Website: lowes
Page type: order-tracking
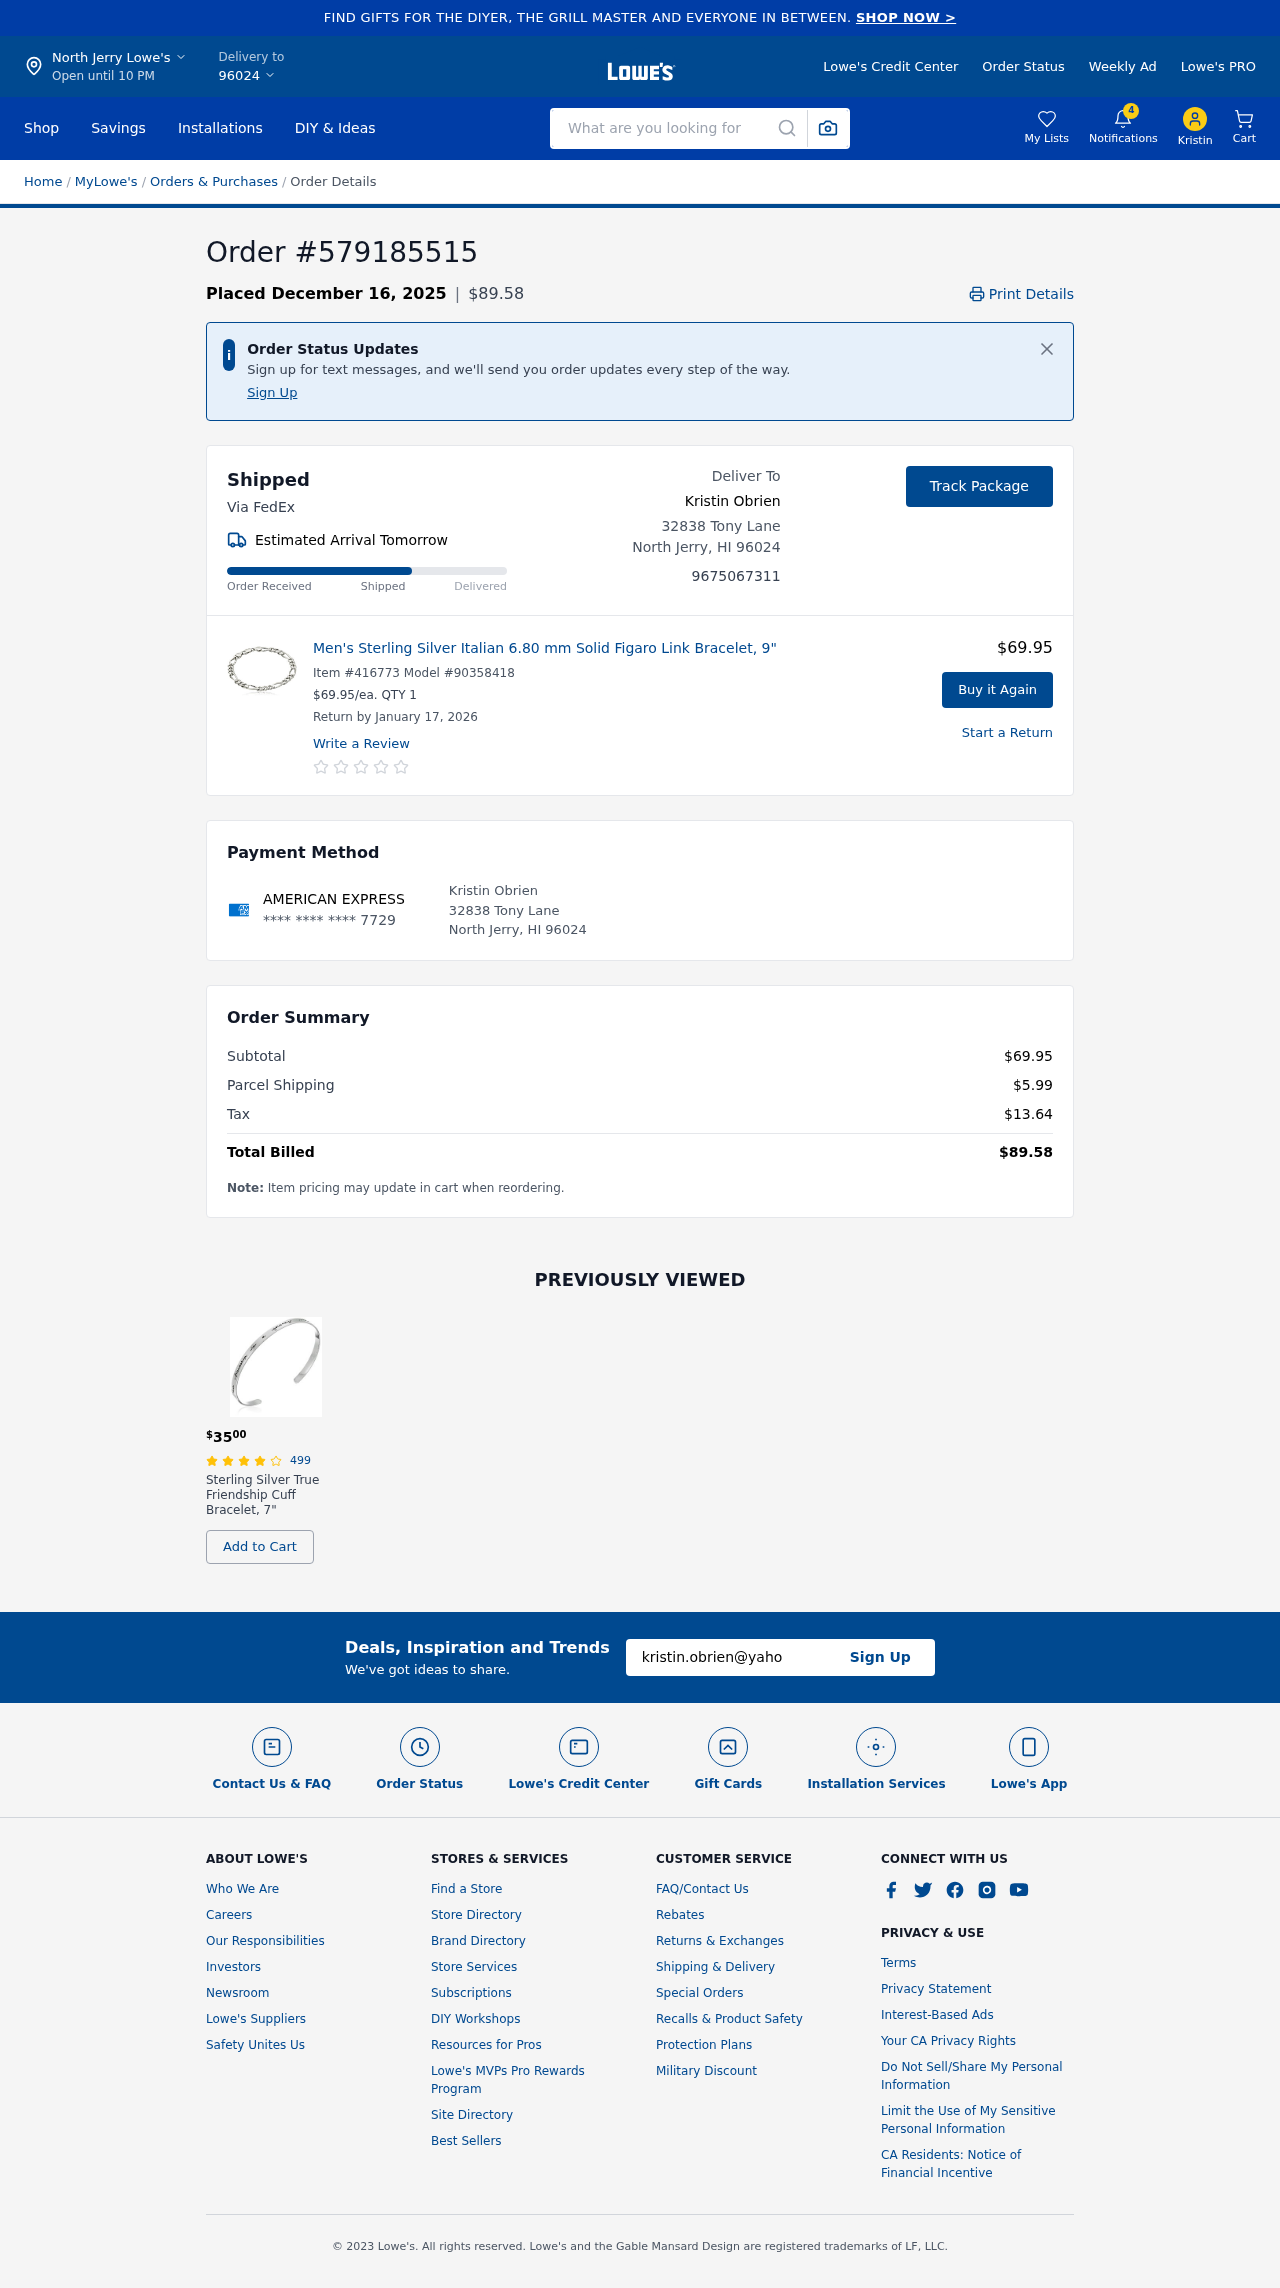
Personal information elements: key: PII_CARD_LAST4
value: **** **** **** 7729
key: PII_CARD_TYPE
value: AMERICAN EXPRESS
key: PII_CITY
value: North Jerry Lowe's
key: PII_CITY
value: North Jerry
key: PII_CITY_STATE_ZIP
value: North Jerry, HI 96024
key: PII_EMAIL
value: kristin.obrien@yahoo.com
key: PII_FIRSTNAME
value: Kristin
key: PII_FULLNAME
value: Kristin Obrien
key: PII_PHONE
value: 9675067311
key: PII_POSTCODE
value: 96024
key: PII_STREET
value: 32838 Tony Lane
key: PII_FULLNAME2
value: Kristin Obrien
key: PII_STATE_ABBR
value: HI
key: PII_POSTCODE_FULL
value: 96024
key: PII_CITY_STATE
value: North Jerry, HI
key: PII_POSTCODE_NUMERIC
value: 96024
Product elements: key: PRODUCT1_NAME
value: Men's Sterling Silver Italian 6.80 mm Solid Figaro Link Bracelet, 9"
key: PRODUCT1_PRICE
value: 69.95
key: PRODUCT1_QUANTITY
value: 1
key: PRODUCT2_NAME
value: Sterling Silver True Friendship Cuff Bracelet, 7"
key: PRODUCT2_NUM_RATINGS
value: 499
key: PRODUCT2_PRICE
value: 35
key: PRODUCT2_RATING
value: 3.7
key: PRODUCT1_ITEM
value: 416773
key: PRODUCT1_MODEL
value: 90358418
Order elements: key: ORDER_ID
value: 579185515
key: ORDER_DATE
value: Placed December 16, 2025
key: ORDER_TOTAL
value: $89.58
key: ORDER_DELIVERY_DATE
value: Estimated Arrival Tomorrow
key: ORDER_RETURN_BY_DATE
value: Return by January 17, 2026
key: ORDER_SUBTOTAL
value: $69.95
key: ORDER_SHIPPING_COST
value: $5.99
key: ORDER_TAX
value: $13.64
Search elements: key: HEADER_SEARCH
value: What are you looking for
Other elements: key: NOTIFICATION_COUNT
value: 4